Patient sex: F
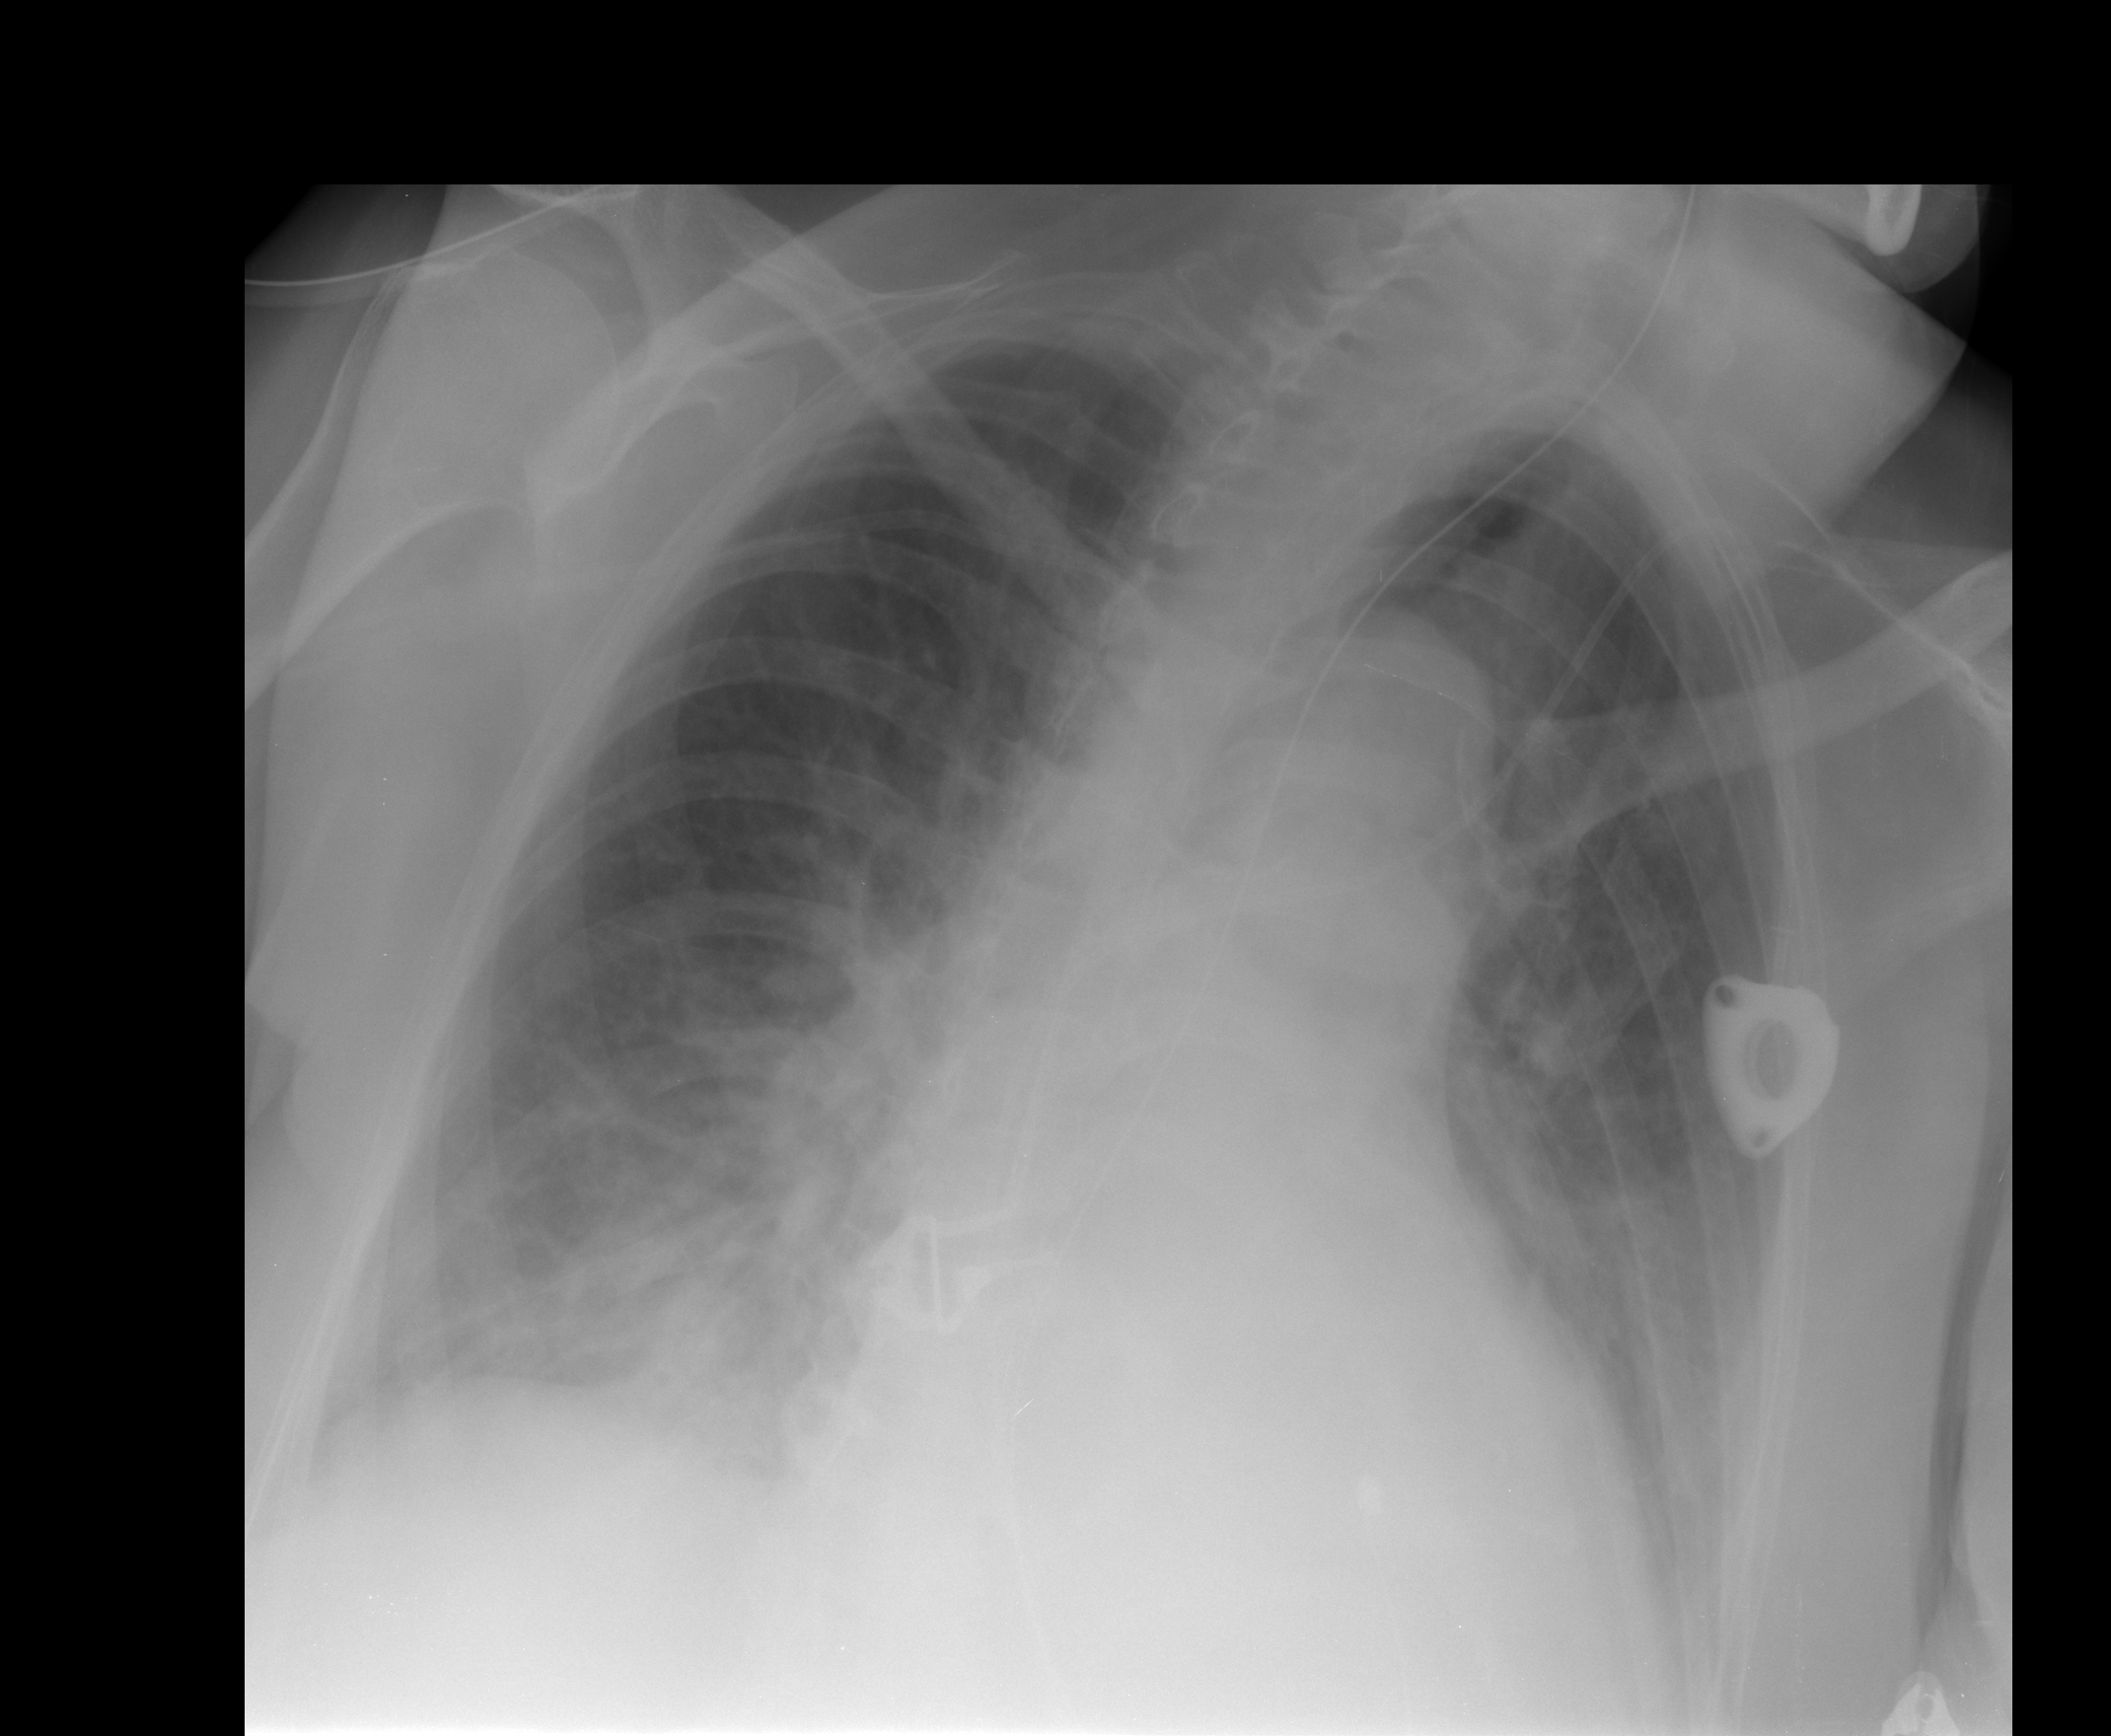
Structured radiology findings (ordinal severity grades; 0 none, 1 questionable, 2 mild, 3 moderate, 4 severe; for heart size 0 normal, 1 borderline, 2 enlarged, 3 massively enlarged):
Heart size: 0
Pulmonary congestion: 2
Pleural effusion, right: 2
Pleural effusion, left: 2
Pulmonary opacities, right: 2
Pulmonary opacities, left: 0
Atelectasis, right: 2
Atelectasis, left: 2